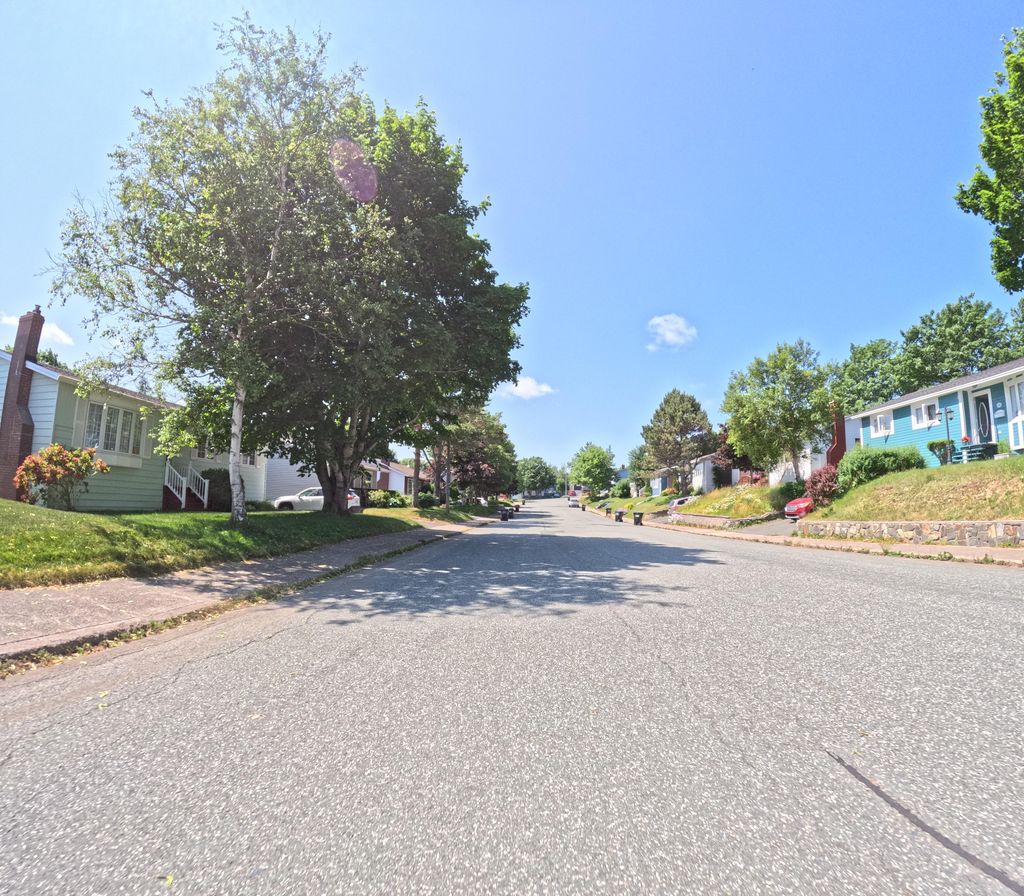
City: st_johns